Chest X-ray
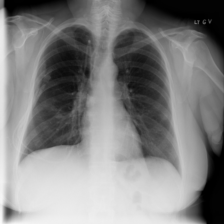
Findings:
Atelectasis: negative
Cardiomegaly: negative
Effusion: negative
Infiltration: negative
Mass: negative
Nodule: positive
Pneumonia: negative
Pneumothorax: negative
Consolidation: negative
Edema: negative
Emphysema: negative
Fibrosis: negative
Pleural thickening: negative
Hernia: negative